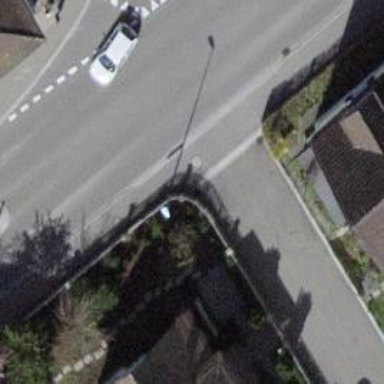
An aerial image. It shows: Residential road with asphalt surface and no sidewalks.